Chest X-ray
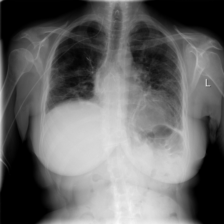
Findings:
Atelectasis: negative
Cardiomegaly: negative
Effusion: negative
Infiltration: negative
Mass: negative
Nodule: negative
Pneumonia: negative
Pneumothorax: negative
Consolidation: negative
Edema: negative
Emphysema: negative
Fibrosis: positive
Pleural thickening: negative
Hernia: negative